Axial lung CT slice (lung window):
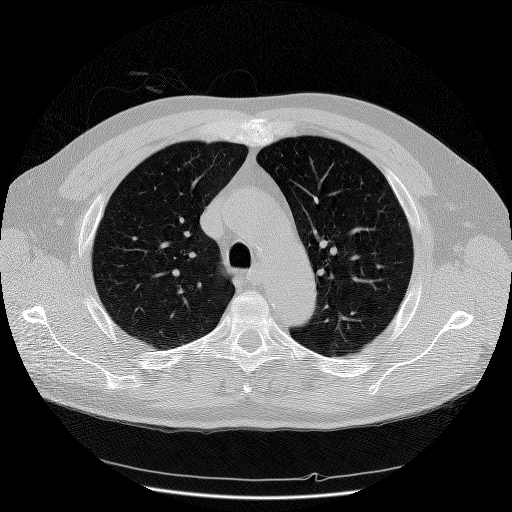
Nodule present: no